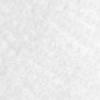
Label: no_change